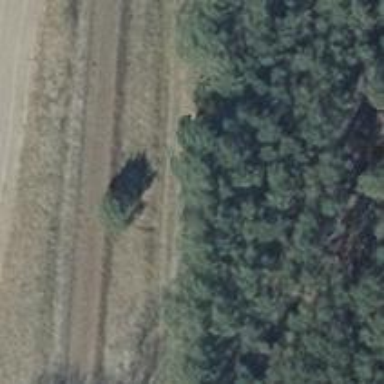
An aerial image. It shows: Deciduous broadleaved tree.